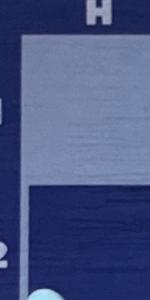
Label: Empty